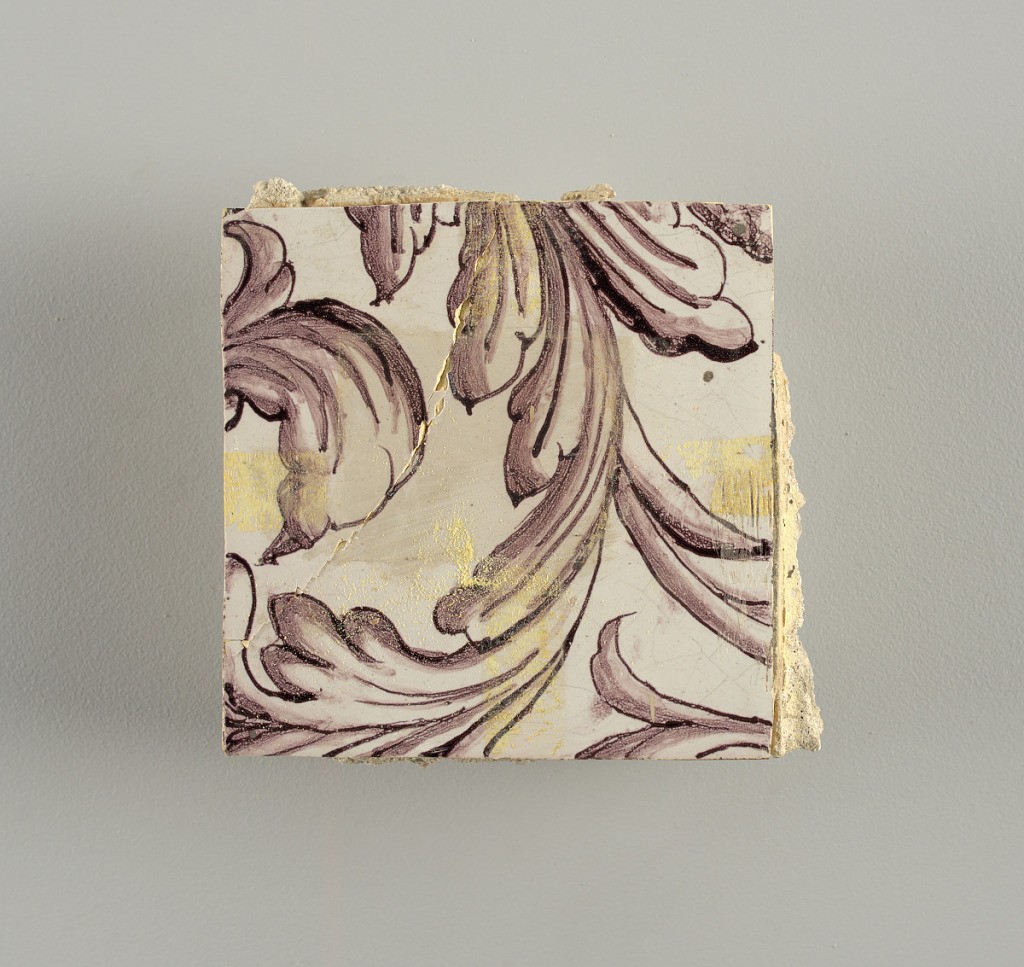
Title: Wall facing
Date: ca. 1725
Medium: tin-glazed earthenware, underglaze
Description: Two vertical rectangles, twenty-three tiles high.  A) Nine tiles wide at top; seven tiles wide at bottom.  B) Ten and one-half tiles wide.

Arabesque design of foliage.  A) with centered figure of Justice under a canopy.  B) with centered urn.